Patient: sex F, age 58
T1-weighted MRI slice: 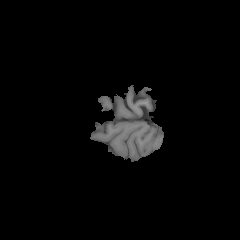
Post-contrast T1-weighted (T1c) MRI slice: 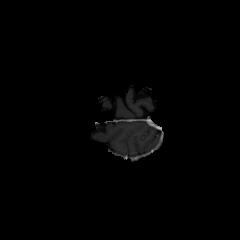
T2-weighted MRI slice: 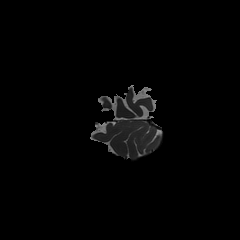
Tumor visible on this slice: no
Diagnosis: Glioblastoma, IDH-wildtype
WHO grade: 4